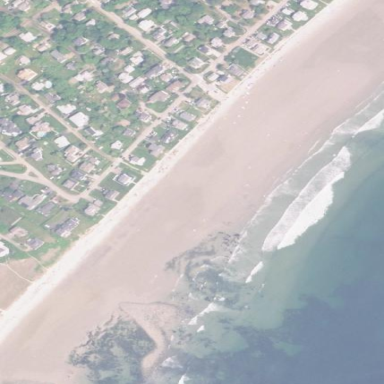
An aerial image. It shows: Sandy beach.